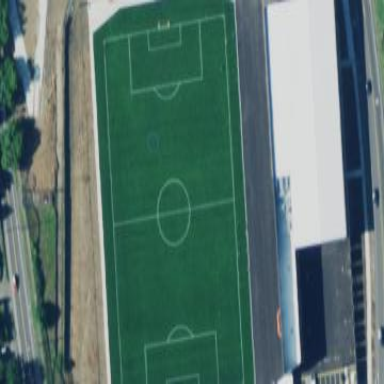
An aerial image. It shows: Artificial turf soccer pitch for leisure land.